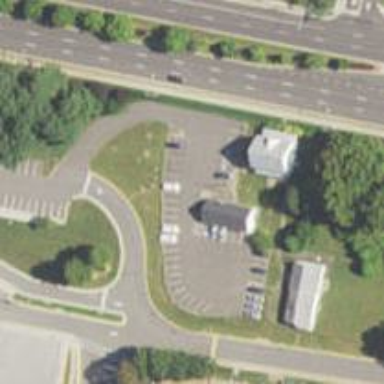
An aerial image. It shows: Parking space.